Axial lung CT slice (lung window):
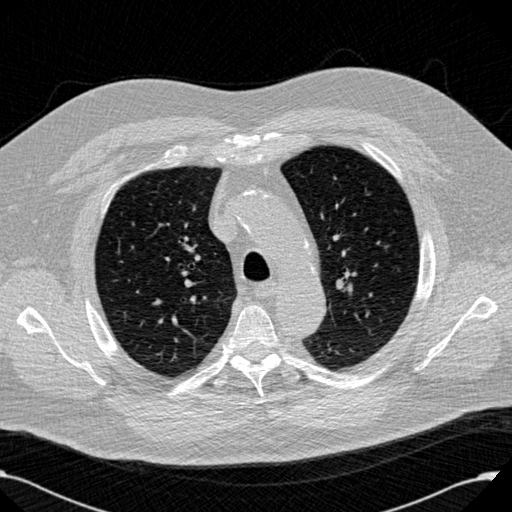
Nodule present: no